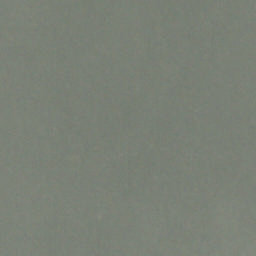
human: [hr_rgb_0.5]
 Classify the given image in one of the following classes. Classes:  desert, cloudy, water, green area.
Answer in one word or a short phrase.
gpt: cloudy